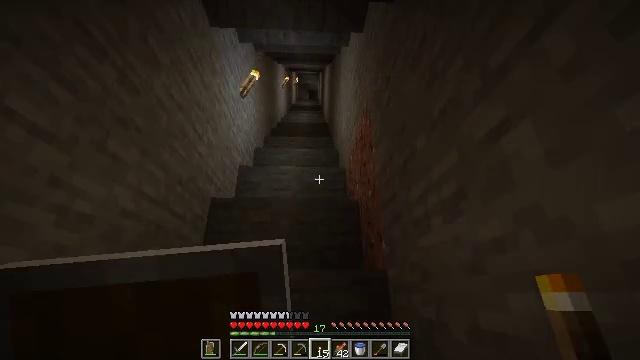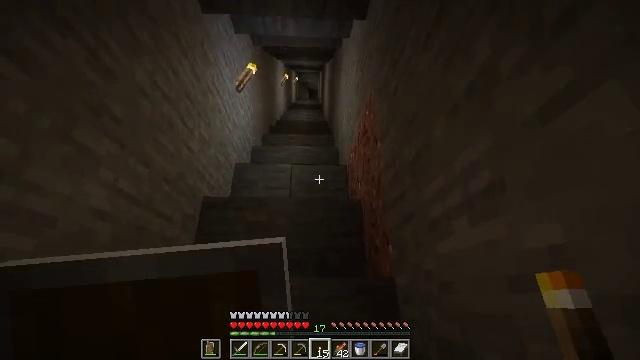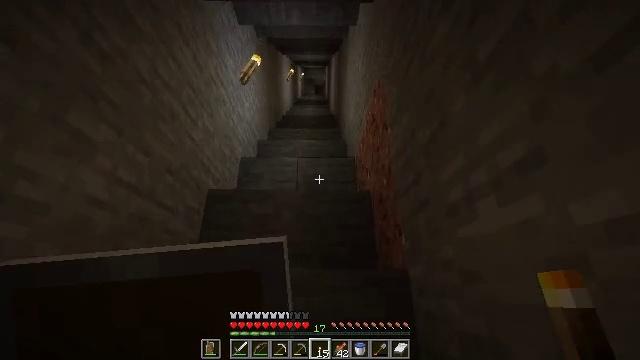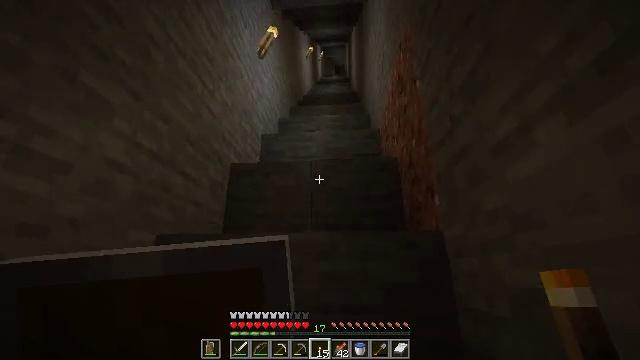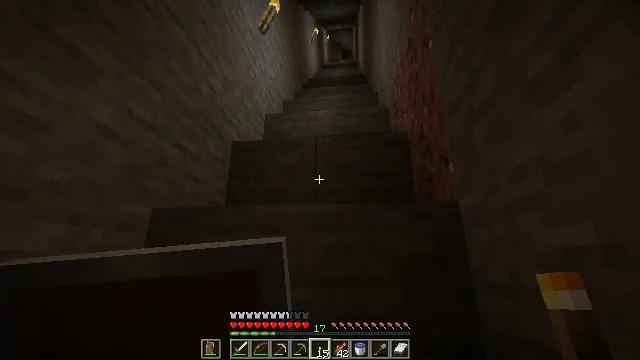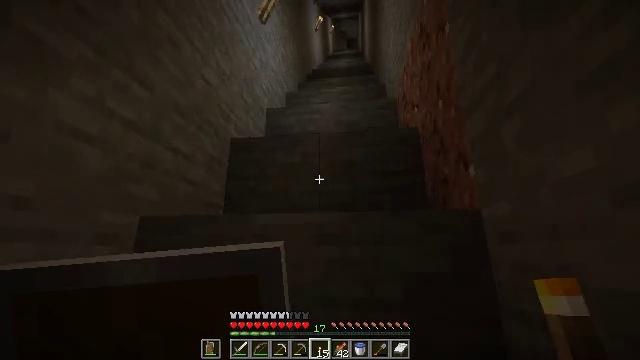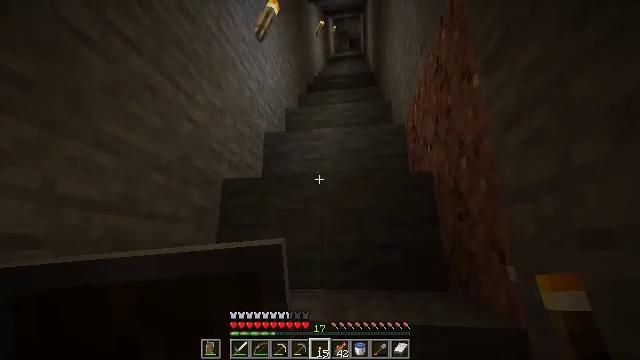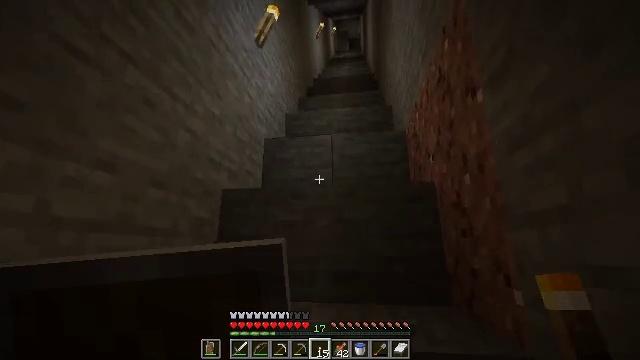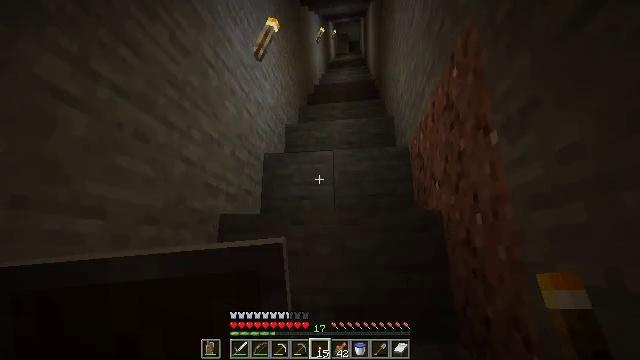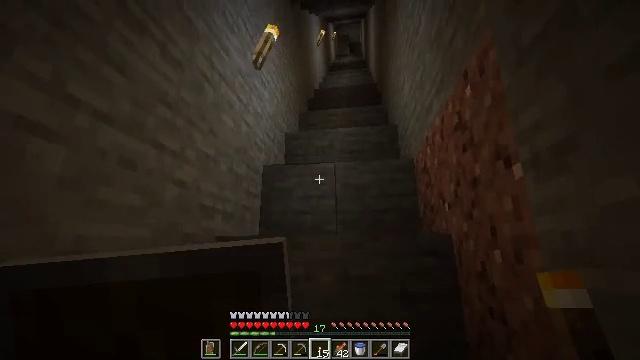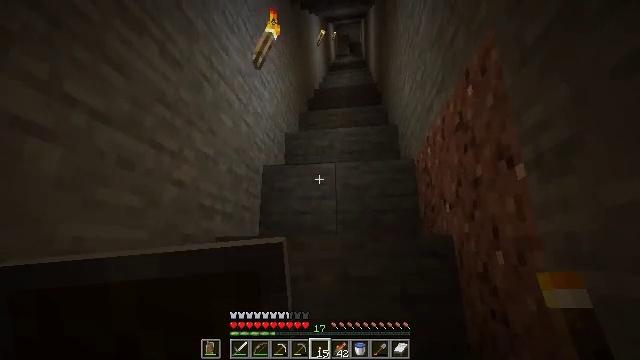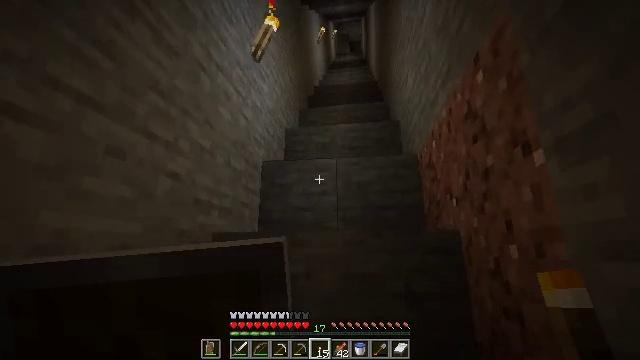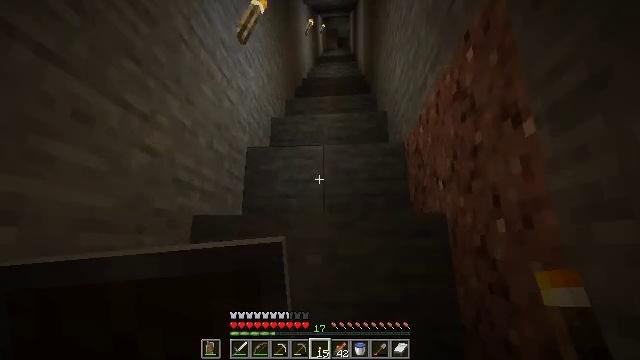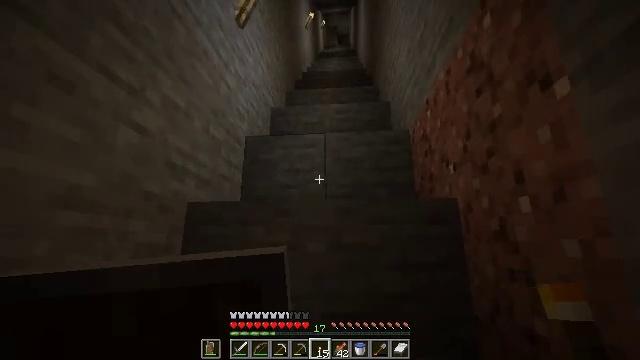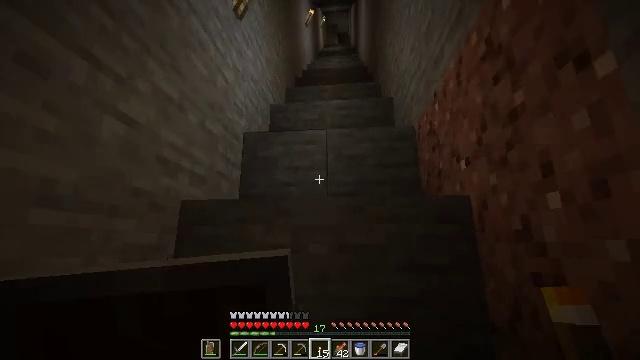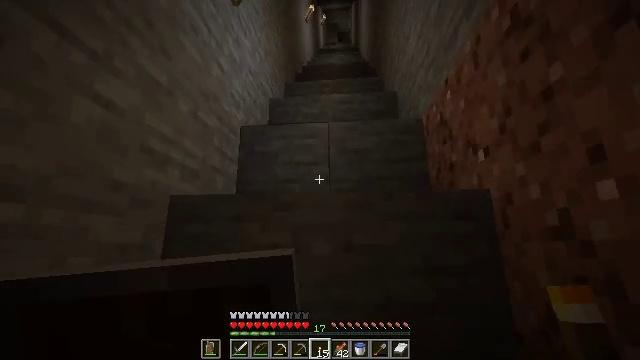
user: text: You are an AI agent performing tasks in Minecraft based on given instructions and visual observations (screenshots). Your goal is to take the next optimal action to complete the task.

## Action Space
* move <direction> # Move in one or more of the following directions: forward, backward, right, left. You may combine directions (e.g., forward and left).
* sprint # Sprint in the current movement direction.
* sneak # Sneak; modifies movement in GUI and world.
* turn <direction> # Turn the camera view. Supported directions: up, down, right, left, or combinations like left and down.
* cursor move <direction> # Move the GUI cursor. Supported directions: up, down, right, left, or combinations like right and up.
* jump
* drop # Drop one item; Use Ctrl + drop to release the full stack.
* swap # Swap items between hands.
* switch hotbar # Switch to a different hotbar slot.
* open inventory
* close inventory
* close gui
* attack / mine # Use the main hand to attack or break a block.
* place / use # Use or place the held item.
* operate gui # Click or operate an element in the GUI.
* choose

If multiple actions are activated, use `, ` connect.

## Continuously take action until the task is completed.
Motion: motion action
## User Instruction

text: Craft a redstone block.
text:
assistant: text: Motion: move forward
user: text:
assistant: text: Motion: move forward, turn left
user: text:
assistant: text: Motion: move forward, turn left and down
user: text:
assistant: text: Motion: move forward, turn left and down, jump
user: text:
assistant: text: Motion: move forward, turn left and down, jump
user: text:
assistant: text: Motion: move forward
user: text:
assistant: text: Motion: move forward
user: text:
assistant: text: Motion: move forward
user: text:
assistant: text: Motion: move forward
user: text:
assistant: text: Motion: move forward, jump
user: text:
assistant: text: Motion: move forward, jump
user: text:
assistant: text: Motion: move forward, turn right, jump
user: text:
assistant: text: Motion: move forward
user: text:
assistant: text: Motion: move forward
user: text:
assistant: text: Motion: move forward
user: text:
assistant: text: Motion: move forward, jump
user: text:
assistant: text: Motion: move forward, jump
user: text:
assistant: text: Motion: move forward, jump
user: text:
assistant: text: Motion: move forward
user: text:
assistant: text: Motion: move forward
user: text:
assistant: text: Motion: move forward, jump
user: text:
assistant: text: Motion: move forward, jump
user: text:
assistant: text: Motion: move forward, jump
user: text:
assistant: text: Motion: move forward, jump
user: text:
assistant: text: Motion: move forward, jump
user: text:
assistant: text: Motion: move forward, jump
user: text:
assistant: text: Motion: move forward, jump
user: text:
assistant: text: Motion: move forward, jump
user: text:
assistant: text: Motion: move forward, jump
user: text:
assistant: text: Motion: move forward, jump